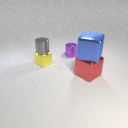
small yellow metal cube to the left of large red metal cube